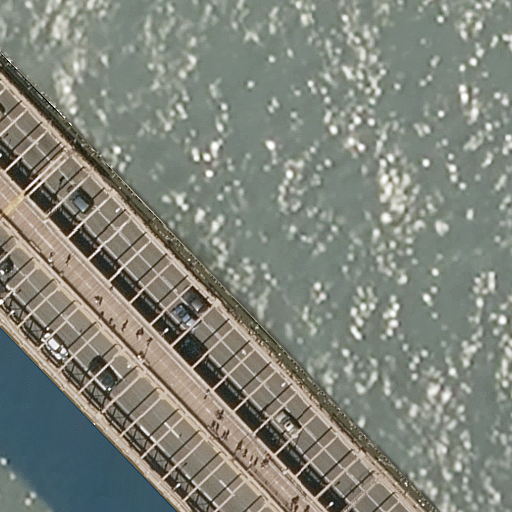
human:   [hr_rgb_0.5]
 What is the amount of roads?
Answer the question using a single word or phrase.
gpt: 3

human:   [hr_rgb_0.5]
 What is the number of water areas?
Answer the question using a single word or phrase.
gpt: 1

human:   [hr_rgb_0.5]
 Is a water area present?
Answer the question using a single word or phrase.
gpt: yes

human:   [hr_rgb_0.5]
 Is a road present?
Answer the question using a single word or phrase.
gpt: yes

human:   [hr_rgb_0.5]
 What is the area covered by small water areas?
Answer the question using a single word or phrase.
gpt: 0m2

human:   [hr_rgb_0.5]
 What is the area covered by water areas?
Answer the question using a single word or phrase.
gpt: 10605m2

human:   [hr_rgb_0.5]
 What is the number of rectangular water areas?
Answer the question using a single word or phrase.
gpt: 1

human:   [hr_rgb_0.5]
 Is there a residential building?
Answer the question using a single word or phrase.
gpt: no

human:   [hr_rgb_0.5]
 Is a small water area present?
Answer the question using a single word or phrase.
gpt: no

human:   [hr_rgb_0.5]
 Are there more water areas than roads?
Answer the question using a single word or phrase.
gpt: no

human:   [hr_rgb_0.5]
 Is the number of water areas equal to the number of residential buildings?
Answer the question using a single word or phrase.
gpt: no

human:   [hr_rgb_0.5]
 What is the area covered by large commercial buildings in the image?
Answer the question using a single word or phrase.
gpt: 0m2

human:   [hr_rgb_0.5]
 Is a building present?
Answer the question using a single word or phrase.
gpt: no

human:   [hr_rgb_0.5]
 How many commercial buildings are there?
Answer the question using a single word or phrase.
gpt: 0

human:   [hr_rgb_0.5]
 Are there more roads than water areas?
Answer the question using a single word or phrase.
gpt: yes

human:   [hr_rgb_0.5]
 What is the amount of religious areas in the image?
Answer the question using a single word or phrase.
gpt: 0

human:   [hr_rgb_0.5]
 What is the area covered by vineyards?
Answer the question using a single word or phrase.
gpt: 0m2

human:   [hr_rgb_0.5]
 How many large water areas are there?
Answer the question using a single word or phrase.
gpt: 1

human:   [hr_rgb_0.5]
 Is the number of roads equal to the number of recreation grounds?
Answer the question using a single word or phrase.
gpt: no

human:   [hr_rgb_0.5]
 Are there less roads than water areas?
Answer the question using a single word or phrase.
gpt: no

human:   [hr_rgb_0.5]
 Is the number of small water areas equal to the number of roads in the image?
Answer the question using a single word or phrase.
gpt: no

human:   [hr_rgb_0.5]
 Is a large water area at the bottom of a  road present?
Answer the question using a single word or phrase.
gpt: no

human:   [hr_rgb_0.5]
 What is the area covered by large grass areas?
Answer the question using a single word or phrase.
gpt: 0m2

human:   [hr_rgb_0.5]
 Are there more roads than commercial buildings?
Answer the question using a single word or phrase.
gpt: yes

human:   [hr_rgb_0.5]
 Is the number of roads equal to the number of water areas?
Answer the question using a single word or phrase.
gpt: no

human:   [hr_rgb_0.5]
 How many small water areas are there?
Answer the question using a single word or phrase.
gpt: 0

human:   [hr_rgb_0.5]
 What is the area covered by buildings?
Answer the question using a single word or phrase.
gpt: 0m2

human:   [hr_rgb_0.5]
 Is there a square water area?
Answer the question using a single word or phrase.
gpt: no

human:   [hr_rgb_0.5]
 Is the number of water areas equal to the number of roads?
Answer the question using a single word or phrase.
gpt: no

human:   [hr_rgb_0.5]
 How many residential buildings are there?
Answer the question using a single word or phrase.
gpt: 0

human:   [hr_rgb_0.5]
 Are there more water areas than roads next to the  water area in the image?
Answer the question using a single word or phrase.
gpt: no

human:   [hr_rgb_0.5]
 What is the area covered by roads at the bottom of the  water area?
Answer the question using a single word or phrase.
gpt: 0m2

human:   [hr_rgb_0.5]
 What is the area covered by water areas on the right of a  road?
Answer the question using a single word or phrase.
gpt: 0m2

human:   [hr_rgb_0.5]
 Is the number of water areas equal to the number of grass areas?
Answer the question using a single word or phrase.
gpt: no

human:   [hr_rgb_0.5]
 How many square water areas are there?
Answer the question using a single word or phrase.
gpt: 0

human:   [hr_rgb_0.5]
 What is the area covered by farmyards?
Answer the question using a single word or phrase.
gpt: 0m2

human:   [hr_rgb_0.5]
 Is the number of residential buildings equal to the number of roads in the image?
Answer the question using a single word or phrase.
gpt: no

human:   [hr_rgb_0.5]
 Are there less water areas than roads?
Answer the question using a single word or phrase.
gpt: yes

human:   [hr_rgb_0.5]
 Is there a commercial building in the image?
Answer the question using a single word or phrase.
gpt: no

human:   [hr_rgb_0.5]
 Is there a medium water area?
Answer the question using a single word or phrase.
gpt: no

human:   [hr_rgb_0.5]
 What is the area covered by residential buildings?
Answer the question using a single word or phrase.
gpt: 0m2

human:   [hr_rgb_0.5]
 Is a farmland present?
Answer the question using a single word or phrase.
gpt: no

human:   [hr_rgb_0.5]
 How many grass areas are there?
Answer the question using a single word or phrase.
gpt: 0

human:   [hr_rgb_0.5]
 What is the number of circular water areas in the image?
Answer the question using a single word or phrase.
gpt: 0

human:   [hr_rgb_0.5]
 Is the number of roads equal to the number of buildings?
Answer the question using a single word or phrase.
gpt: no

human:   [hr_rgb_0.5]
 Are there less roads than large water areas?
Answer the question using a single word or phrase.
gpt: no

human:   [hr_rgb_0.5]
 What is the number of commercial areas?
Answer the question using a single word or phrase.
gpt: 0

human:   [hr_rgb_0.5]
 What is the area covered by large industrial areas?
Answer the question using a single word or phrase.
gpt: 0m2

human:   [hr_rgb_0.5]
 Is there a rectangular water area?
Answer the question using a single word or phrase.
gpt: yes

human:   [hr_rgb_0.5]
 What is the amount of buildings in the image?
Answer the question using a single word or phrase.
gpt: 0

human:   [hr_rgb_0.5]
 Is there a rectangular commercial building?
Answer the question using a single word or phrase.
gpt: no

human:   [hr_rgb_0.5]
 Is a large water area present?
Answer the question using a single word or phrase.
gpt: yes

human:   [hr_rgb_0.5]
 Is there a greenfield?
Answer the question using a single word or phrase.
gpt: no

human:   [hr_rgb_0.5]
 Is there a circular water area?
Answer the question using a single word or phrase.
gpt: no

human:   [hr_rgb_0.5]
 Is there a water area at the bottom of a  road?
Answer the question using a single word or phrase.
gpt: no

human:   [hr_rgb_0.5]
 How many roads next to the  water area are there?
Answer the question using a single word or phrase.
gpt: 3

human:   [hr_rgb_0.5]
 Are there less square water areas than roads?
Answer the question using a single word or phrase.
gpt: yes

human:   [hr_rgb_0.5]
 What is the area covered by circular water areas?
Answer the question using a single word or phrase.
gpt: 0m2

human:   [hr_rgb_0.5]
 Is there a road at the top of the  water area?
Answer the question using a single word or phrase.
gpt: no

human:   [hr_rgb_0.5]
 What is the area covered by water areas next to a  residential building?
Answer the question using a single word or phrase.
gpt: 0m2

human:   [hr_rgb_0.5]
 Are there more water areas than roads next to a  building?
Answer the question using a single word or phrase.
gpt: yes

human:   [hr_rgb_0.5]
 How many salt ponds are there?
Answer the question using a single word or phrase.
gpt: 0

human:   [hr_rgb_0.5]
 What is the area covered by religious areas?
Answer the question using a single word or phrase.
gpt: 0m2

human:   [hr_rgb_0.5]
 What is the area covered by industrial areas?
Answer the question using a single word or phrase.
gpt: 0m2